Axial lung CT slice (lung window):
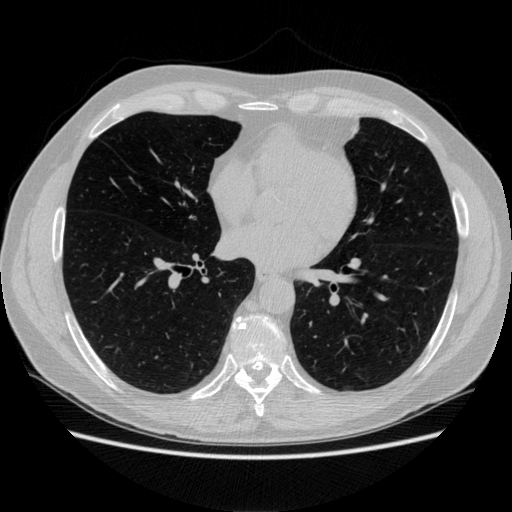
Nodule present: no